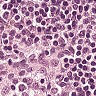
Metastatic tissue present: no